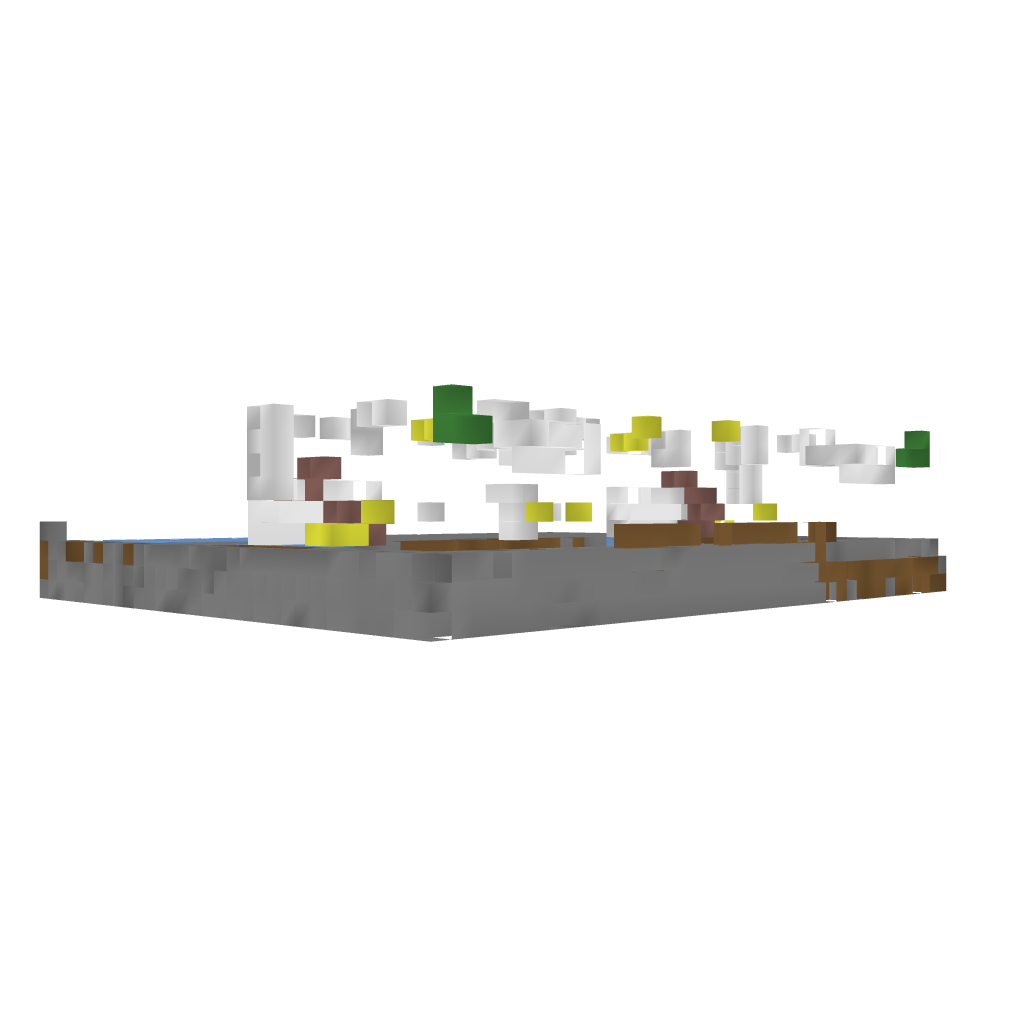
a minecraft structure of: Modern House bad low quality